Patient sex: M
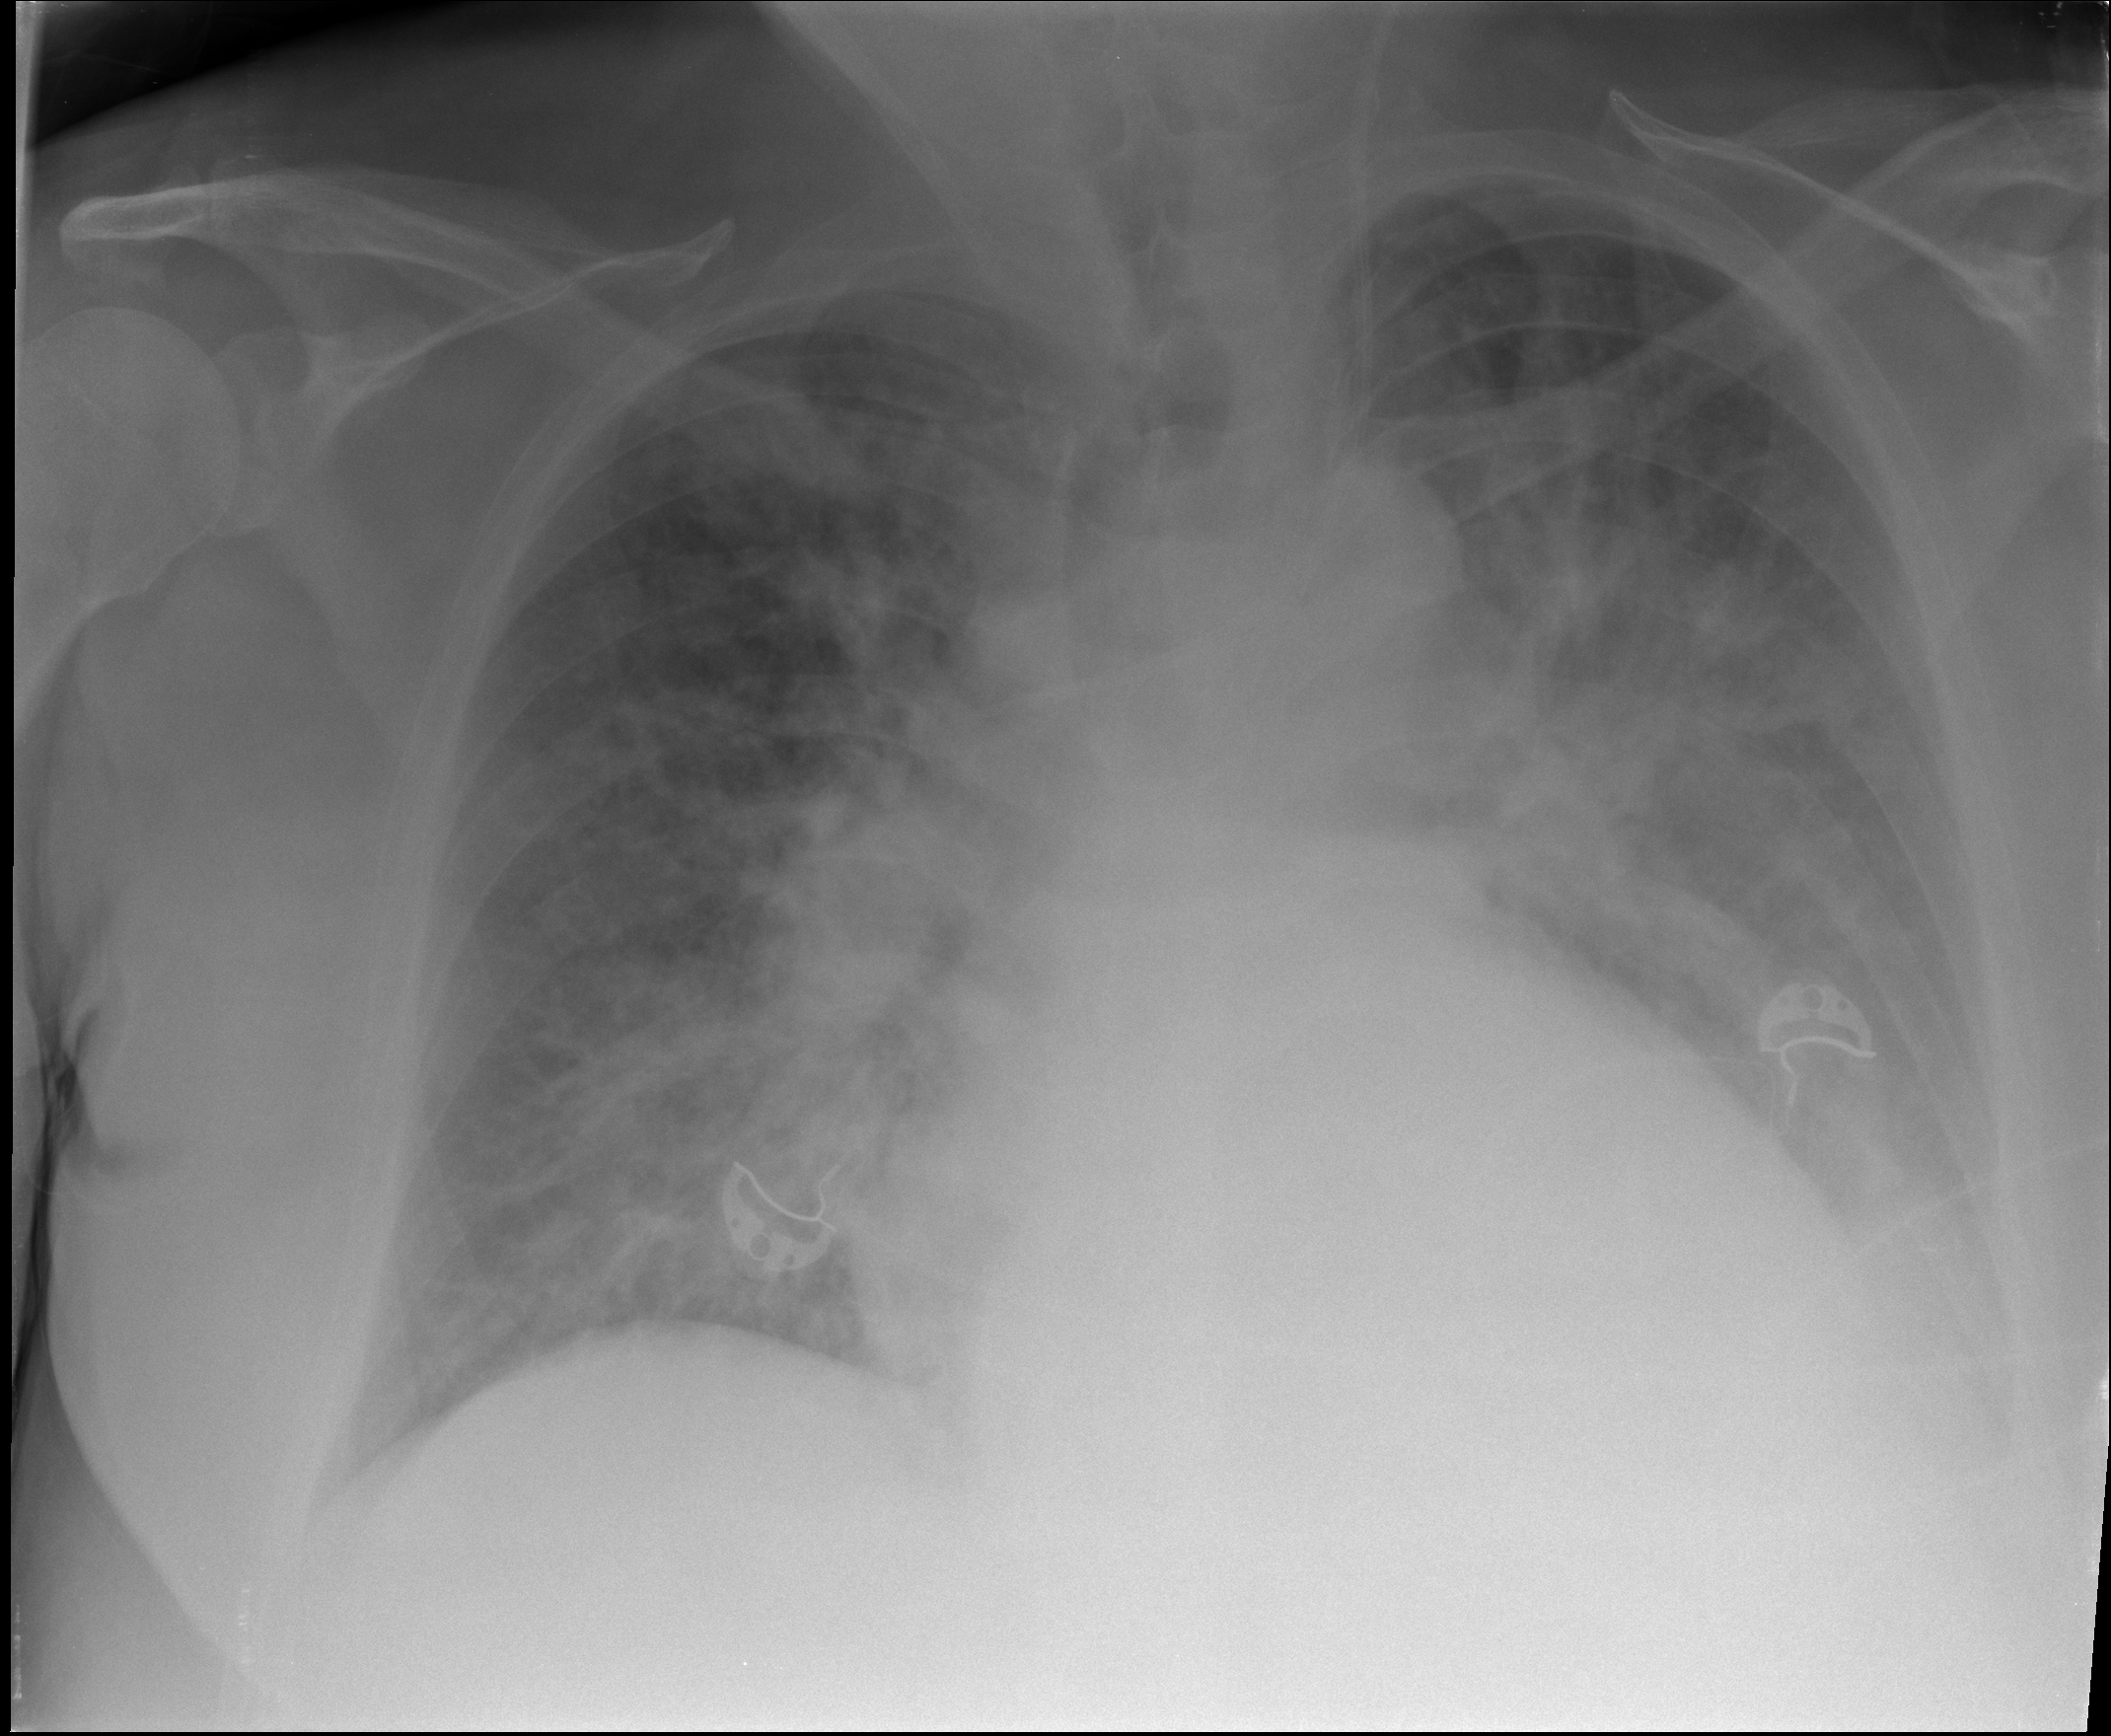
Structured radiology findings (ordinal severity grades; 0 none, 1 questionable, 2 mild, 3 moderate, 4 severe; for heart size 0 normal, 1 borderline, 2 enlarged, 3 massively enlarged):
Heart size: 1
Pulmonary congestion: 4
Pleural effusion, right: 2
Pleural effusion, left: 2
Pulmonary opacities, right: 3
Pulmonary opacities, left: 3
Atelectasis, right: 2
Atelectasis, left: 2